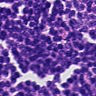
Metastatic tissue present: no